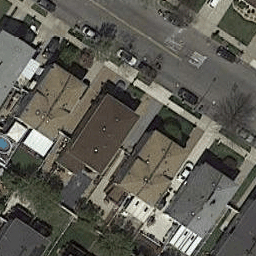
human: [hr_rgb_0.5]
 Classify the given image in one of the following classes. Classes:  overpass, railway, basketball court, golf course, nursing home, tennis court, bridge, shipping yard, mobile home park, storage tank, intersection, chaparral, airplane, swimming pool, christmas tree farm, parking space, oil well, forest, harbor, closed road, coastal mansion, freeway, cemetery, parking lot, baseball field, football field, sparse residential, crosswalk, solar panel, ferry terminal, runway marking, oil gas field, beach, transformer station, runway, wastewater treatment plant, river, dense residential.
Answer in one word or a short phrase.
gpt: dense residential